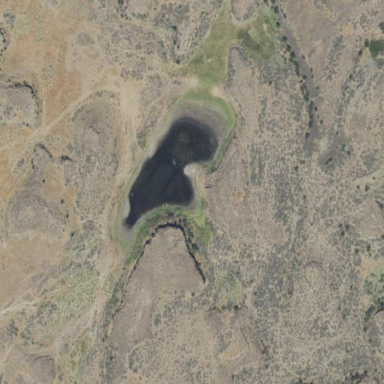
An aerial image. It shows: Pond with natural water.